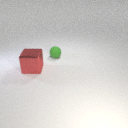
large red metal cube in front of small green rubber sphere